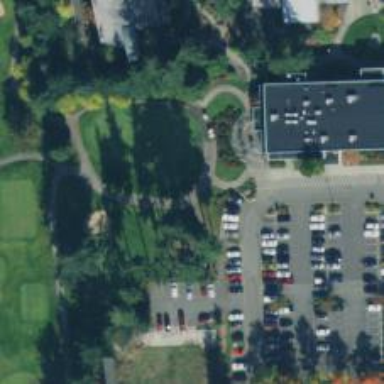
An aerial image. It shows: Golf cartpath that is also road path.